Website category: restaurant
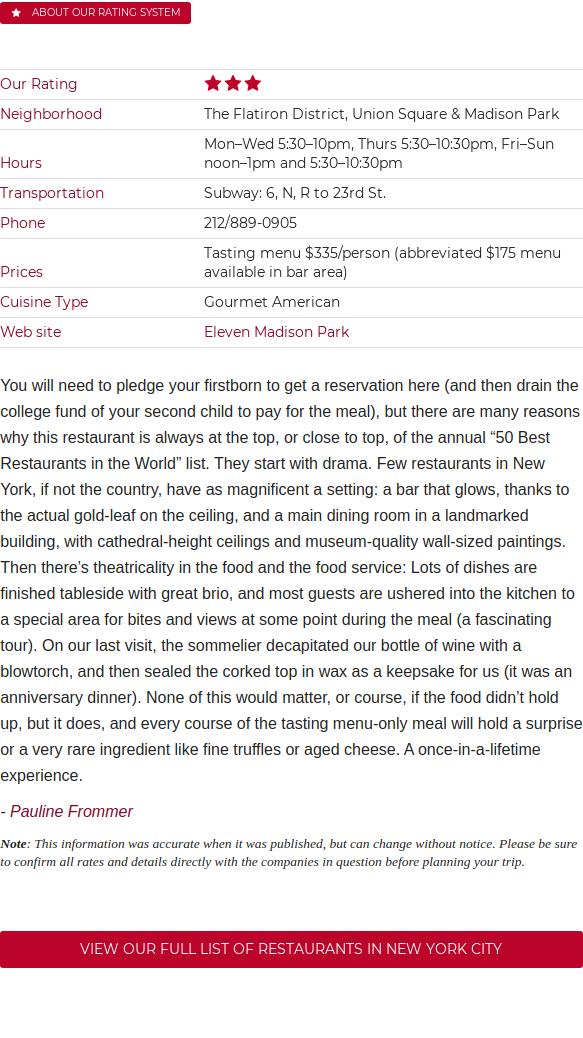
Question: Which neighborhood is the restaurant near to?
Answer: The Flatiron District, Union Square & Madison Park

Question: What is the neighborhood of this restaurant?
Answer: The Flatiron District, Union Square & Madison Park

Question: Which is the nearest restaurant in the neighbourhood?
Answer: The Flatiron District, Union Square & Madison Park

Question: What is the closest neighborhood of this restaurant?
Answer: The Flatiron District, Union Square & Madison Park

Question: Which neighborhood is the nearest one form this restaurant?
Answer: The Flatiron District, Union Square & Madison Park

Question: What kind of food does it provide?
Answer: Gourmet American

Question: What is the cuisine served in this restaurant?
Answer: Gourmet American

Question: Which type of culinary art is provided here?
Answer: Gourmet American

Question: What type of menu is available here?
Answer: Gourmet American

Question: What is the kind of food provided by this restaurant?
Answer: Gourmet American

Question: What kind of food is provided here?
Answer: Gourmet American

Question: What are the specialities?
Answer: Gourmet American

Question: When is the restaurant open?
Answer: MonWed 5:3010pm, Thurs 5:3010:30pm, FriSun noon1pm and 5:3010:30pm

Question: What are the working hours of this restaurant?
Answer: MonWed 5:3010pm, Thurs 5:3010:30pm, FriSun noon1pm and 5:3010:30pm

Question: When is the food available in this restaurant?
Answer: MonWed 5:3010pm, Thurs 5:3010:30pm, FriSun noon1pm and 5:3010:30pm

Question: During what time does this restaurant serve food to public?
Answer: MonWed 5:3010pm, Thurs 5:3010:30pm, FriSun noon1pm and 5:3010:30pm

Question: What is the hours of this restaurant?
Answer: MonWed 5:3010pm, Thurs 5:3010:30pm, FriSun noon1pm and 5:3010:30pm

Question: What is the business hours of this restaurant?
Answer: MonWed 5:3010pm, Thurs 5:3010:30pm, FriSun noon1pm and 5:3010:30pm

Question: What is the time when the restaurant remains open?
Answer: MonWed 5:3010pm, Thurs 5:3010:30pm, FriSun noon1pm and 5:3010:30pm

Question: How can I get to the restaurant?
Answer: Subway: 6, N, R to 23rd St.

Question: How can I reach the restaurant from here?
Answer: Subway: 6, N, R to 23rd St.

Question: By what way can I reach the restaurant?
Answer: Subway: 6, N, R to 23rd St.

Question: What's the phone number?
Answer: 212/889-0905

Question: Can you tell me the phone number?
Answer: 212/889-0905

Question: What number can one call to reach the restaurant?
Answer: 212/889-0905

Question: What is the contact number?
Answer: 212/889-0905

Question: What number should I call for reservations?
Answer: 212/889-0905

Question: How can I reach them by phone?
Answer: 212/889-0905

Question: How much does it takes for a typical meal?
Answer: Tasting menu $335/person (abbreviated $175 menu available in bar area)

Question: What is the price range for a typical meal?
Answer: Tasting menu $335/person (abbreviated $175 menu available in bar area)

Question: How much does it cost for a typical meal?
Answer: Tasting menu $335/person (abbreviated $175 menu available in bar area)

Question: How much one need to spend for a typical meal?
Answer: Tasting menu $335/person (abbreviated $175 menu available in bar area)